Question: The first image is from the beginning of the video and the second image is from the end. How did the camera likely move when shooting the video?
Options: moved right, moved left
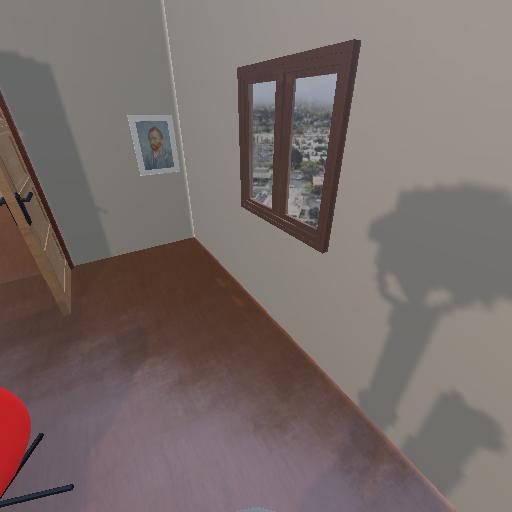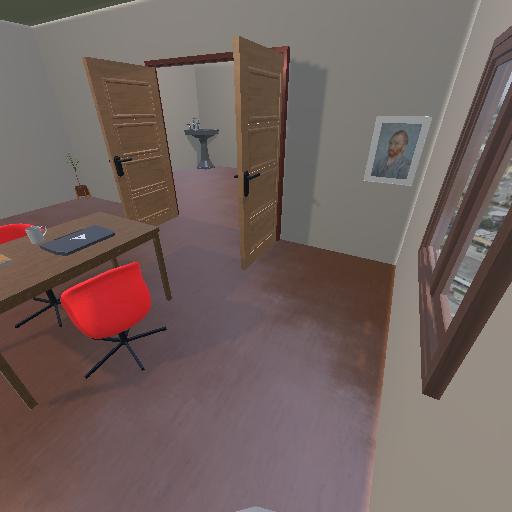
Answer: moved right